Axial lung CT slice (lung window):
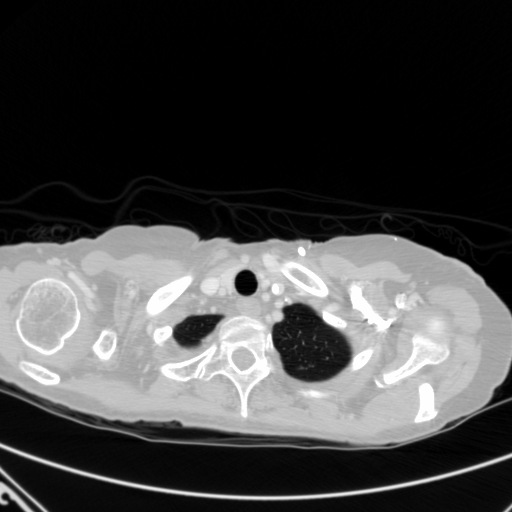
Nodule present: no